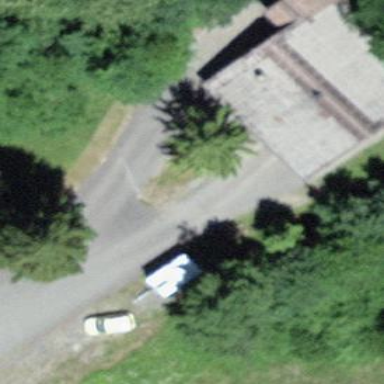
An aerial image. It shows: Cabin.